Question: I have two columns, each with slightly different list of countries
e.g.
'''
A B C
Japan Japan
US China
UK Brazil
India Canada
China Mexico
Brazil Germany
France
Peru
'''
How do I "merge" the two columns so that I can have values that exist in either column A or B in column C, without repeating the values?
i.e.
'''
A B C
Japan Japan Japan
US China US
UK Brazil UK
India Canada India
China Mexico China
Brazil Germany Brazil
France Canada
Peru Mexico
Germany
France
Peru
'''
NOTE: I am currently using excel 2003
thanks a lot!
EDIT: Here's my current attempts, in "exports and imports test" sheet, column G, I'm trying to VLOOKUP from the source of both columns A and D and "merge" it with an OR formula, and then sort it properly on the next column. It's got an N/A error right now unfortunately...
<URL>
EDIT2: I tried using the macro posted below, while editing (by guessing) it to suit my needs, and the macro became this:
'''
Sub Macro1()
'
' Macro1 Macro
'
'
Range("A3").Select
Range(Selection, Selection.End(xlDown)).Select
Selection.Copy
Range("G3").Select
ActiveSheet.Paste
Range("D3").Select
Range(Selection, Selection.End(xlDown)).Select
Application.CutCopyMode = False
Selection.Copy
Range("G3").Select
Selection.End(xlDown).Select
Range("G30").Select
ActiveSheet.Paste
Range("G3").Select
Range(Selection, Selection.End(xlDown)).Select
Application.CutCopyMode = False
ActiveSheet.Range("$G$3:$G$60").RemoveDuplicates Columns:=1, Header:=xlNo
End Sub
'''
And here is the result (column G):

It didn't quite work (in that duplicates exist) and I got an "Object doesn't support support this property or method" error.
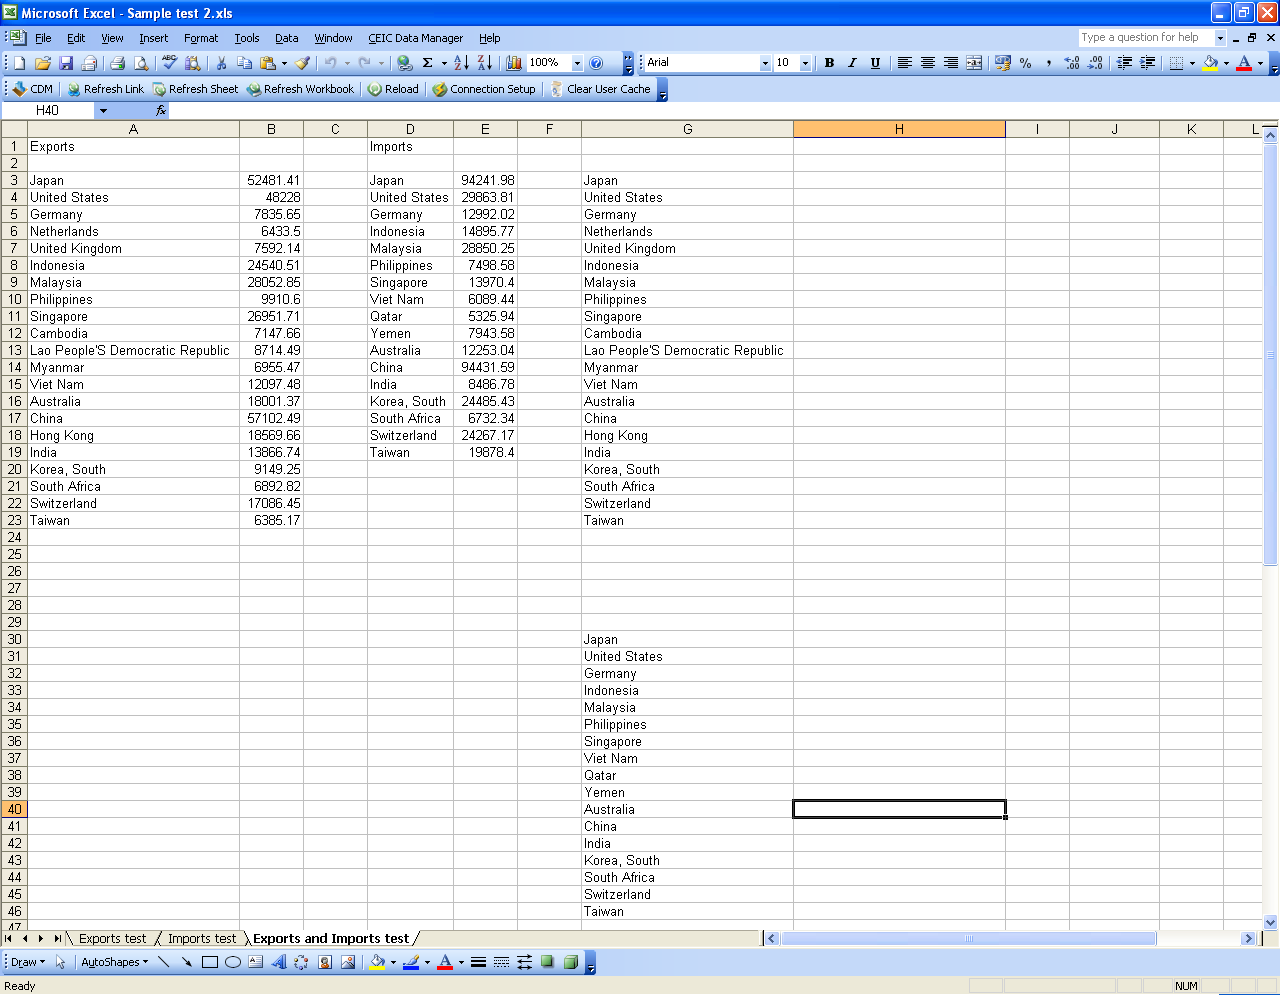
Answer: This is kind of a hack, but you could do this:
1. Paste both columns into the same column (A).
2. Sort column A.
3. Create a new column (B) beside it and put the formula =IF(A2=A1, "", A2), and drag down. This will print out the word only if it is different from the word above it.
4. Copy and paste by value in column B, and then sort column B to put the empty cells on top.
5. Delete the empty cells.